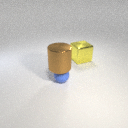
large brown metal cylinder above small blue rubber sphere